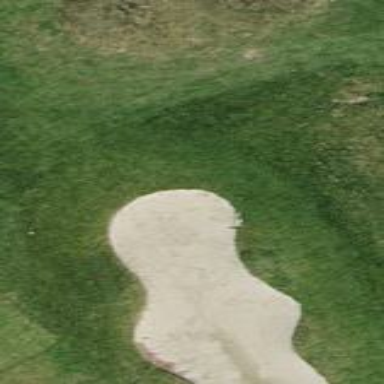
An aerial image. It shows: Sandy area is golf bunker.